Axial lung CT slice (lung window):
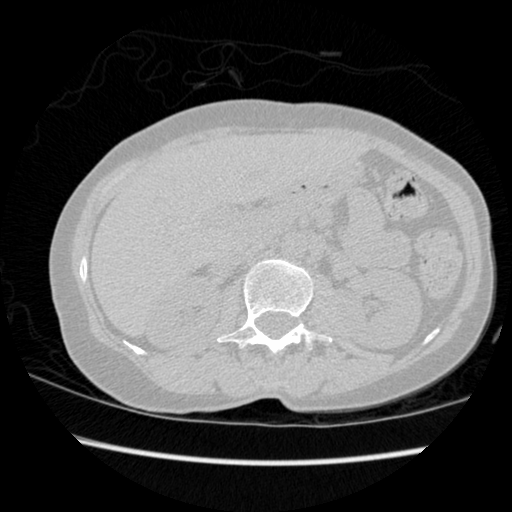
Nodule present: no